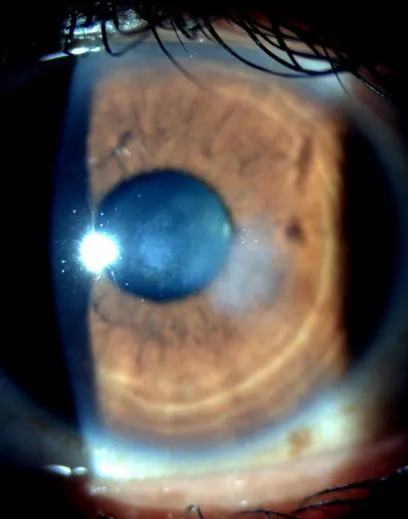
Slit-lamp examination of the left eye at 3 months showing resolved lesion with decreased infiltration.
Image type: ophthalmic_imaging (slit_lamp_photograph)